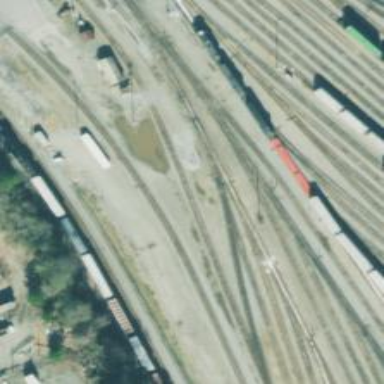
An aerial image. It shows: Site related to the railway.